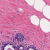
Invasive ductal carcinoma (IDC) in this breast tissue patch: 0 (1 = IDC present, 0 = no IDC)